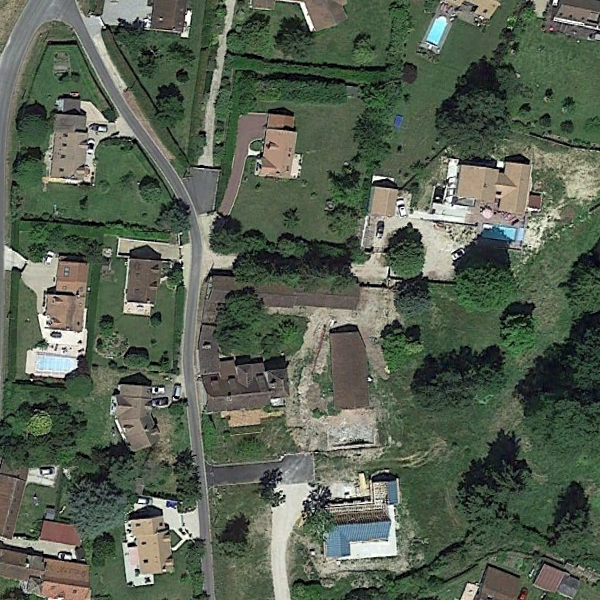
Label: MediumResidential